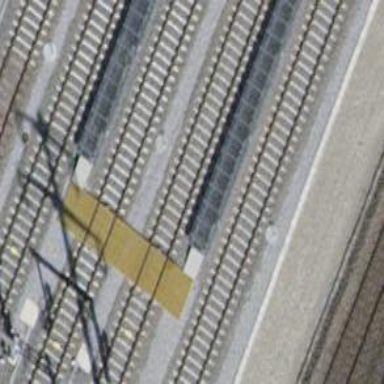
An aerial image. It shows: Railway yard with electrified contact lines.